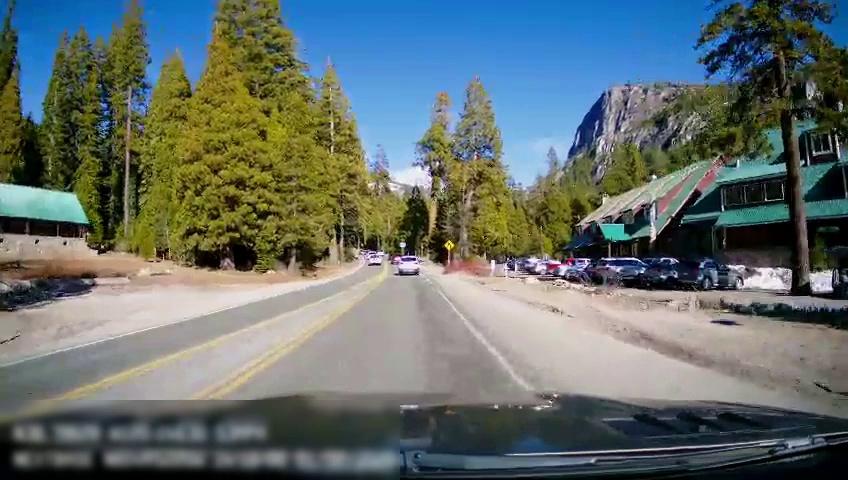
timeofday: Day
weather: Sunny
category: Drivable Space
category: Vehicles | SUV
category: Vehicles | SUV
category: Vehicles | SUV
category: Vehicles | Car
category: Vehicles | Truck
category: Vehicles | Truck
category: Vehicles | SUV
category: Vehicles | Car
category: Lanes | Opposite Lane
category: Lanes | Current Lane
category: Lanes | Opposite Lane
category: Lanes | Current Lane
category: Lanes | Current Lane
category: Traffic | Signs